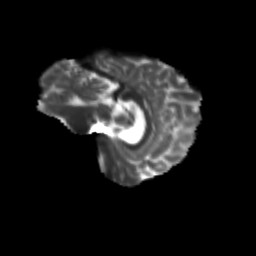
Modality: T2w
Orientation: sagittal
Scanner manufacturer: siemens
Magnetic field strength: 3 T
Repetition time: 9.2 s
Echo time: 0.084 s